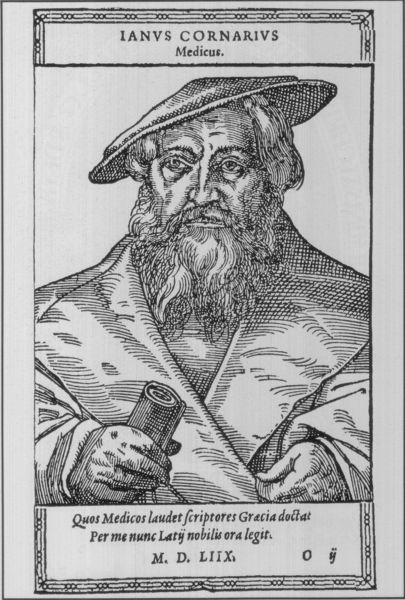
Titel: Bildnis des Janus Cornarus (eig. Johann Haynpol)
Künstler: Tobias Stimmer
Institution: (Seriendruck)
Schlagwörter: hand, mann, weiß, finger, geste, grau, hut, mund, nase, schwarz, stirn, blick, alt, bart, mütze, schnurrbart, augen, falten, gesicht, kragen, mensch, rahmen, vollbart, bildnis, herr, hände, portrait, porträt, haare, mantel, frontal, lippen, holzschnitt, schrift, man, grafik, graphik, rand, schnurbart, name, druck, schwarzweiss, schraffur, holzstich, radierung, stich, barrett, text, buchstaben, potrtait, worte, arzt, medizin, rolle, barett, schriftrolle, gelehrter, kupferstich, doktor, latein, mediziner, lateinisch, wörter, ianus, bard, buchrolle, medicus, janus, kupfertsich, 1558, mitelalterlicher arzt, schnurrbard, medizinier